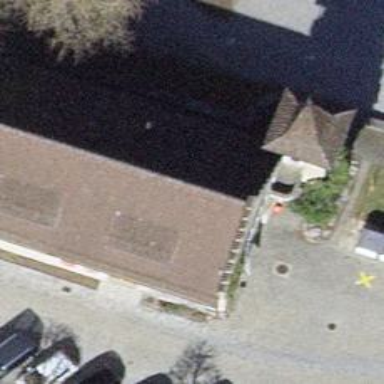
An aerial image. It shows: Theatre.